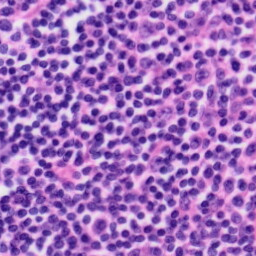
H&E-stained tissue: Tonsil